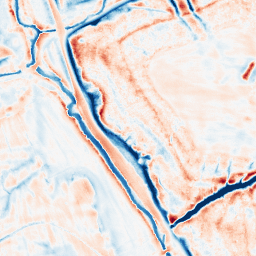
Category: edge_preserving
Decomposition family: bilateral
Decomposition parameters: d: 21
sigma_color: 75
sigma_space: 25
Upsampling method: sinc_hamming
Upsampling parameters: scale: 4
kernel_size: 16
Upsampling scale: 4